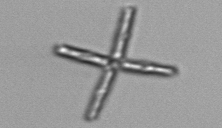
Label: Thalassionema